【题型】选择题　【知识点】解析几何　【难度】easy
数学中有许多形状优美的曲线，如星形线，让一个半径为\(r\)的小圆在一个半径为\(4r\)的大圆内部，小圆沿着大圆的圆周滚动，小圆的圆周上任一点形成的轨迹即为星形线。如图，已知\(r=1\)，起始位置时大圆与小圆的交点为\(A\)（\(A\)点为\(x\)轴正半轴上的点），滚动过程中\(A\)点形成的轨迹记为星形线\(C\)。有如下结论：

\vspace{0.5em}

\noindent ① 曲线\(C\)上任意两点间距离的最大值为\(8\)；

\noindent ② 曲线\(D:|x|+|y|=4\)的周长大于曲线\(C\)的周长；

\noindent ③ 曲线\(C\)与圆\(x^2 + y^2 = 4\)有且仅有\(4\)个公共点；

\vspace{0.5em}

\noindent 其中正确的个数为\(\boldsymbol{(\ \ \ )}\)

\vspace{1em}

\noindent A. \(0\) \quad B. \(1\) \quad C. \(2\) \quad D. \(3\)
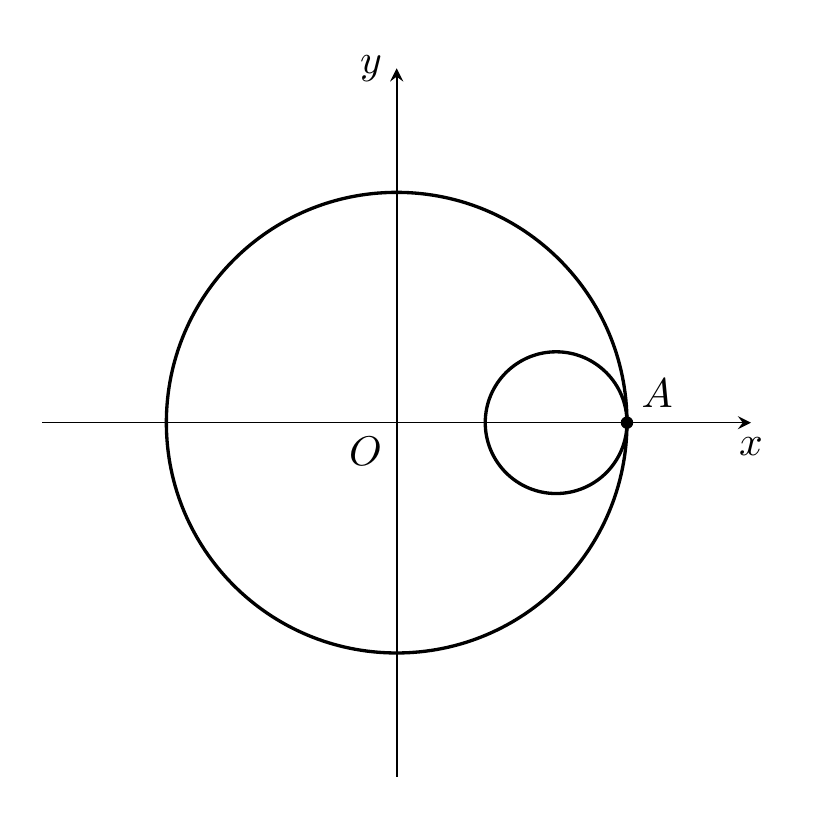
【解答】
\noindent 【分析】根据题意，分析曲线\(C\)经过的特殊点，据此分析3个结论，即可得答案。

\vspace{0.5em}

\noindent 【解答】解：根据题意，大圆周长是小圆周长的4倍，故当大圆转动\(\frac{1}{4}\)周时，小圆转动了一周，

根据对称性，故可知曲线\(C\)经过\(A(4,0)\)，\(B(0,4)\)，\(C(-4,0)\)，\(D(0,-4)\)，

且这些点是曲线\(C\)距离原点最远的点，

对于①，曲线\(C\)上，\(AC\)或\(BD\)之间的距离最大，且\(|AC|=|BD|=8\)，

即曲线\(C\)上任意两点间距离的最大值为8，故①正确；

对于②，曲线\(D:|x|+|y|=4\)，图形为图中的正方形，必有\(D\)的周长小于曲线\(C\)的周长，故②错误；

对于③，曲线\(C\)与圆\(x^2 + y^2 = 4\)有且仅有4个公共点，即\(ABCD\)四点，故③正确；

正确的是①③。

故选择：\(\boldsymbol{C}\)。

\vspace{1em}

\noindent 【点评】本题考查曲线的轨迹，涉及命题真假的判断，属于中档题。
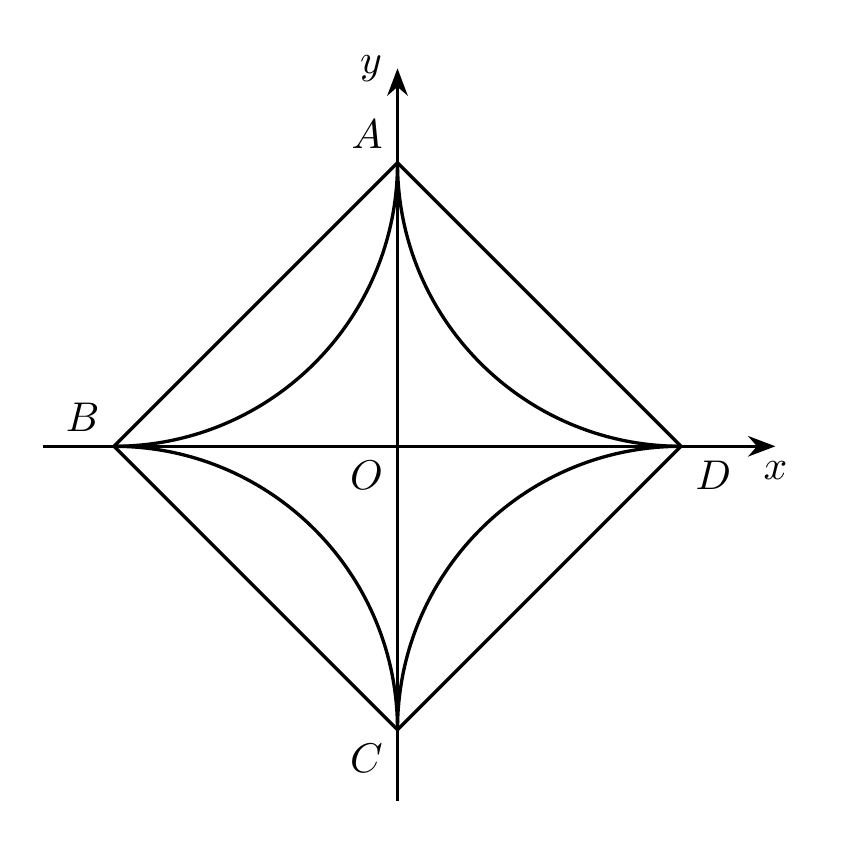